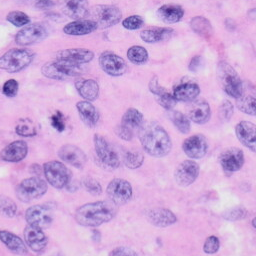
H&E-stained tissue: Skin